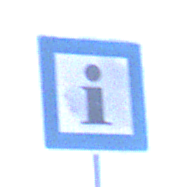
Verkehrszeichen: Informationsstelle
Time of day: MorningAfternoon
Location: Outdoor (Nature)
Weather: Clear
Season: NotSpecified
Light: Natural